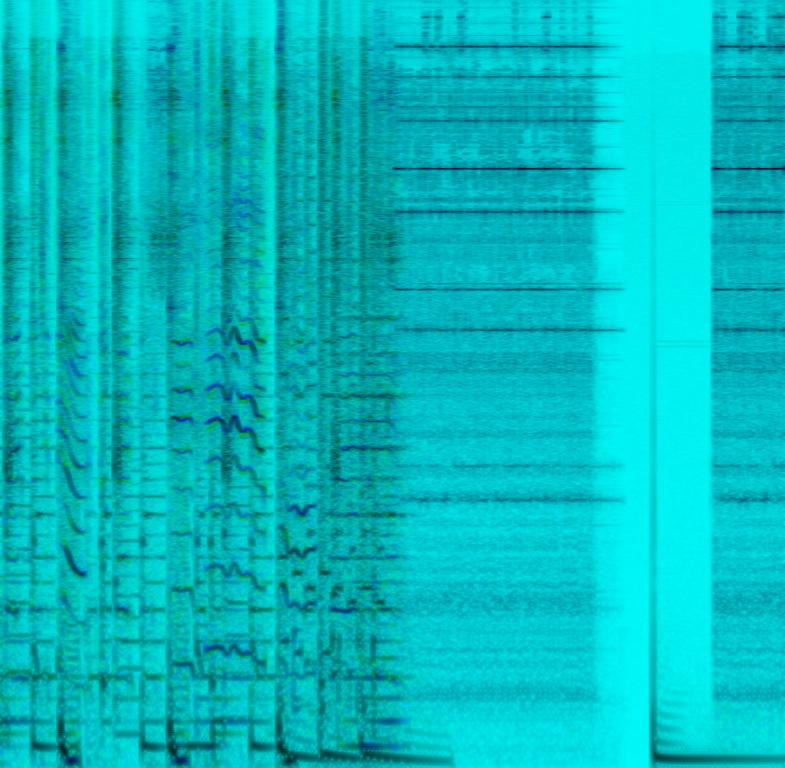
A female singer sings this passionate melody. The song is a medium  tempo with a groovy bass line , steady drumming, keyboard accompaniment, Indian percussion and tambourine accompaniment. The song is playful and romantic. The song is a modern Bollywood pop song with average quality audio.